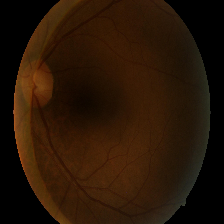
Diabetic retinopathy grade: Moderate